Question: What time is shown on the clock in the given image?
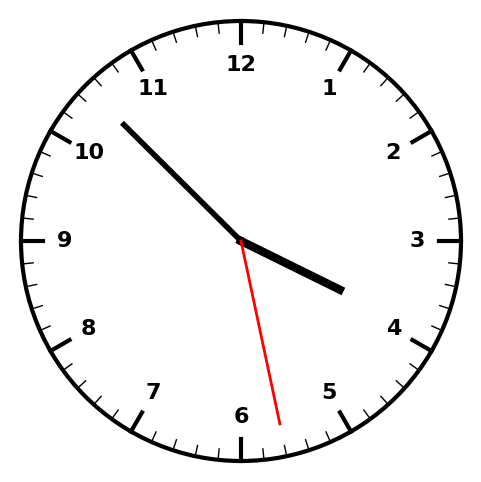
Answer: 03:52:28